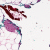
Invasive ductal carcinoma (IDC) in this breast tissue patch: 0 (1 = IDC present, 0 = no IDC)